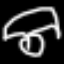
Label: mushroom